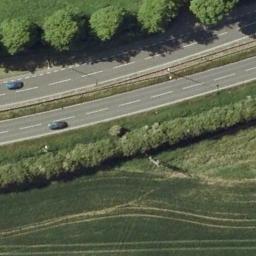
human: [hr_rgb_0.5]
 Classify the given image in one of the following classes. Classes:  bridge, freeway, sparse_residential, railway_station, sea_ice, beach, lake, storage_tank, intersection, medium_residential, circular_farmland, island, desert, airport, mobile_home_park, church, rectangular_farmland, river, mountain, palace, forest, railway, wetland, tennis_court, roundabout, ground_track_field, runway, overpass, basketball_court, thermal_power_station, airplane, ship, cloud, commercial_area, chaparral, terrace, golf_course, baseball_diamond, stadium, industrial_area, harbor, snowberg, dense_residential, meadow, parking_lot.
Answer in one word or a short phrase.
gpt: freeway